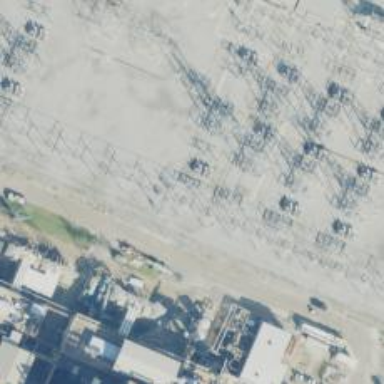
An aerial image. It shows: Switch used for power control.